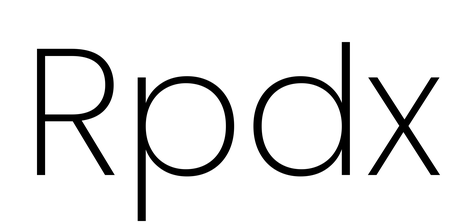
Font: Poppins-ExtraLight